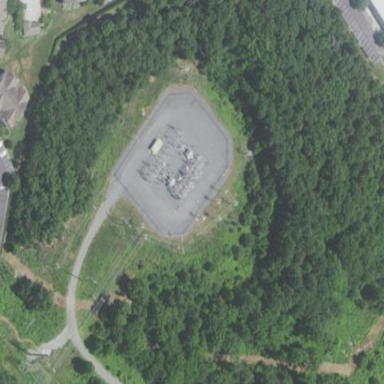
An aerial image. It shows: Distribution level power substation surrounded by fence.